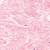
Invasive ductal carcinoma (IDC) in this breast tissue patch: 0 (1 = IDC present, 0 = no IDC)